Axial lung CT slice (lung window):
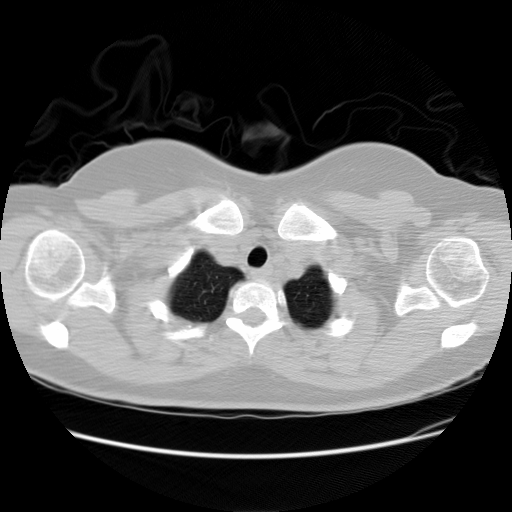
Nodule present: no